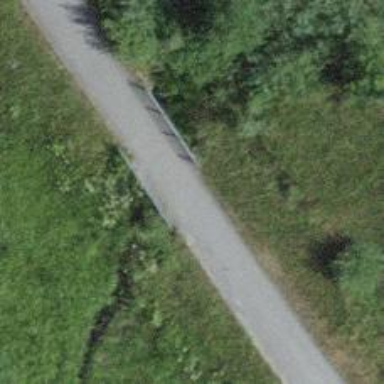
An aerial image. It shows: Paved track on bridge with grade 1 track type.